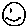
Label: smiley face